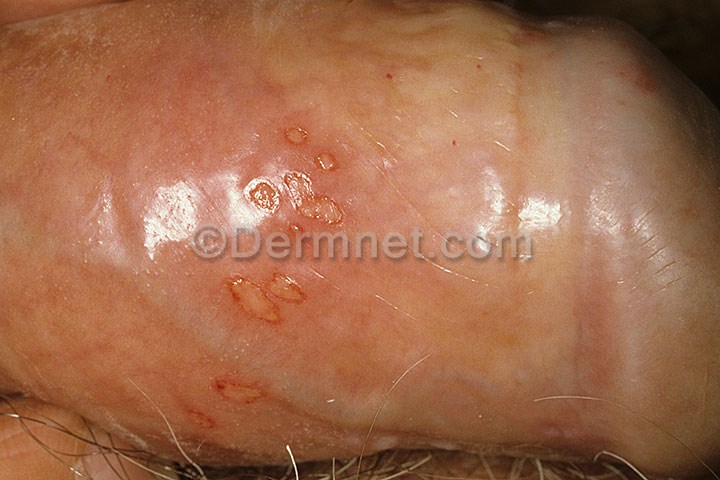
Disease: Herpes HPV and other STDs Photos